Field crop: maize
Growth stage: 2
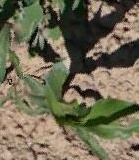
Species: maize